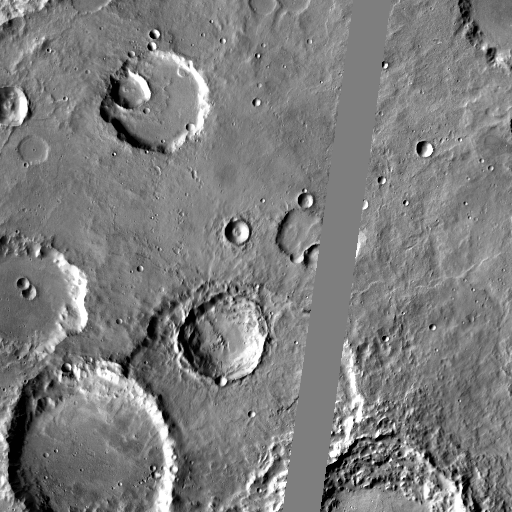
Crater classes present: Background, Other, Layered, Buried, Secondary